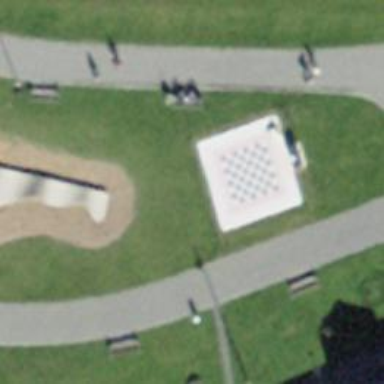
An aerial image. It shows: Bench for seating.